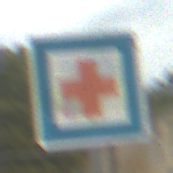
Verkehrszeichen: ErsteHilfe
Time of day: MorningAfternoon
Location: Outdoor (Suburban)
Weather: PartlyCloudy
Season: NotSpecified
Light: Natural